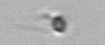
Label: flagellate